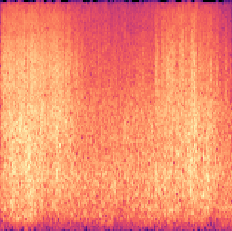
Sound class: Sea waves